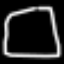
Label: square